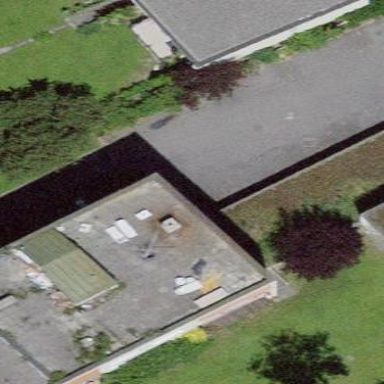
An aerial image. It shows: Building with apartments and flat roof.